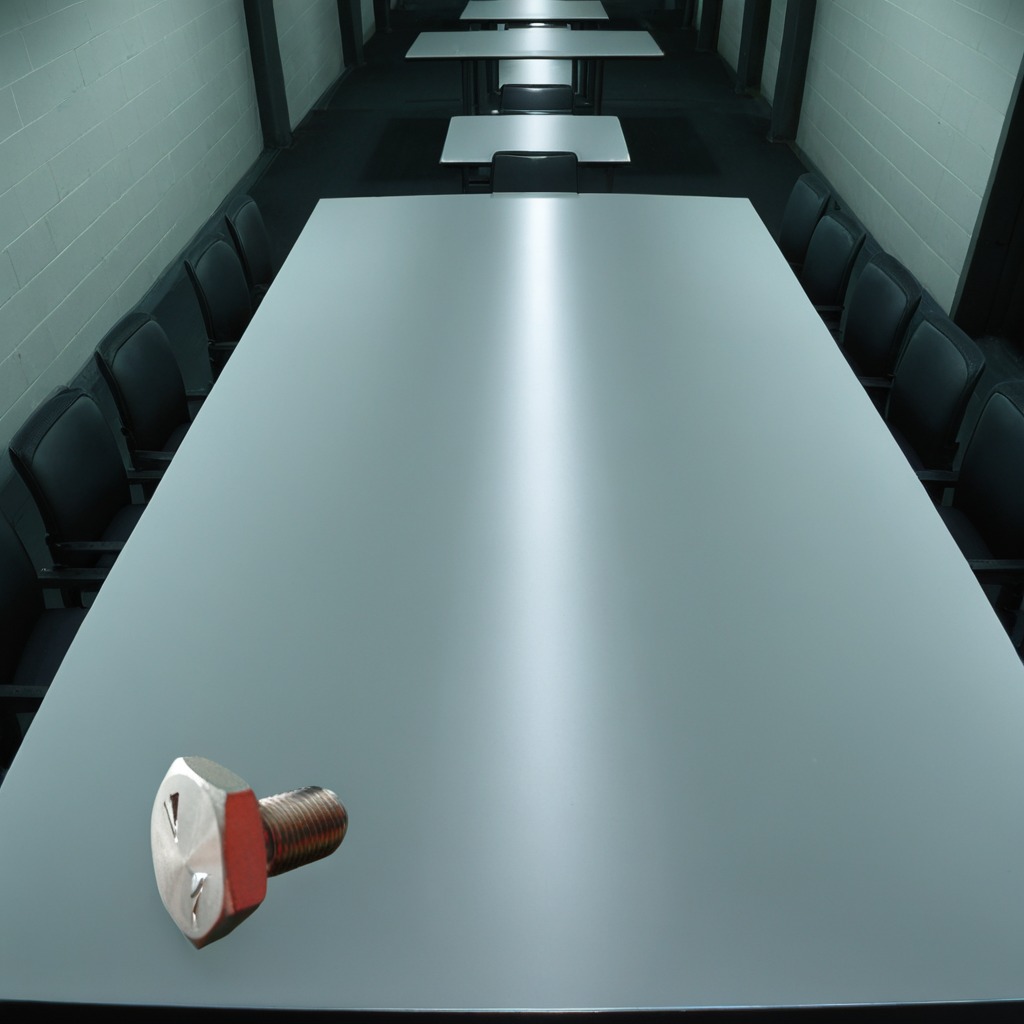
A metal screw lying on a clean empty table in a railway signal maintenance room lit by harsh overhead fluorescents photorealistic surface textures crisp shadows high dynamic range